Interaction volume radius: 5 \u00c5
Interaction volume height: 10 \u00c5
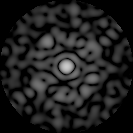
Disorder parameter: 0.841